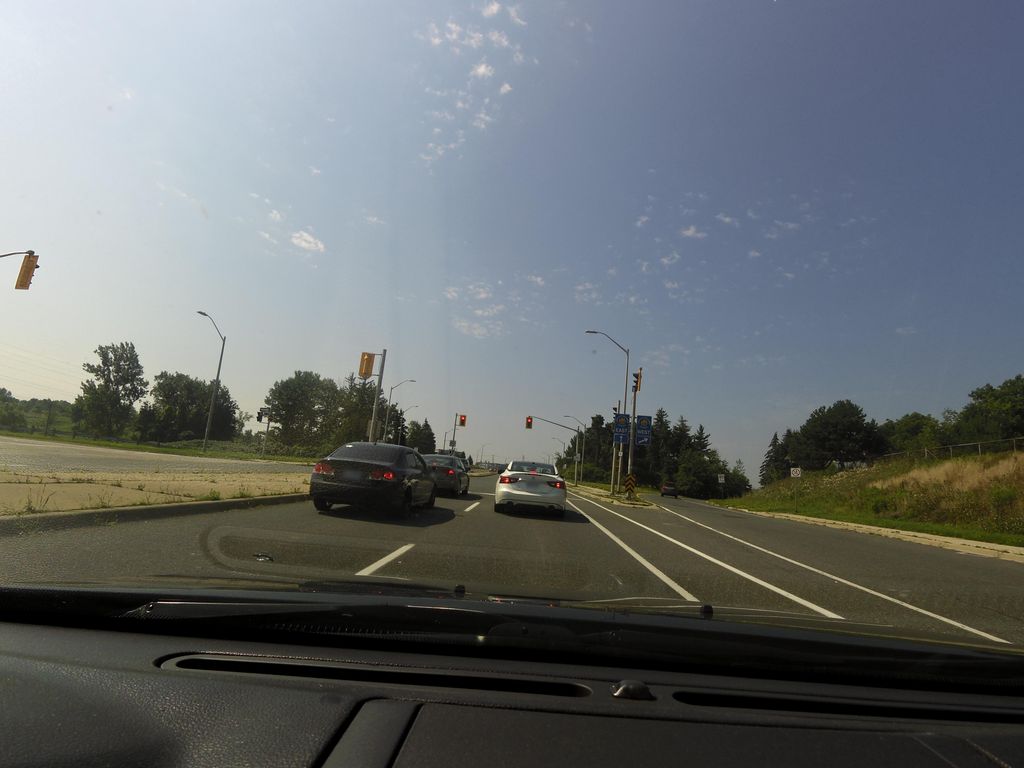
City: hamilton